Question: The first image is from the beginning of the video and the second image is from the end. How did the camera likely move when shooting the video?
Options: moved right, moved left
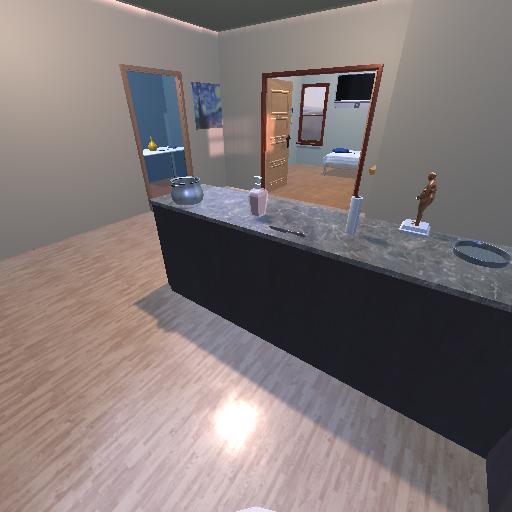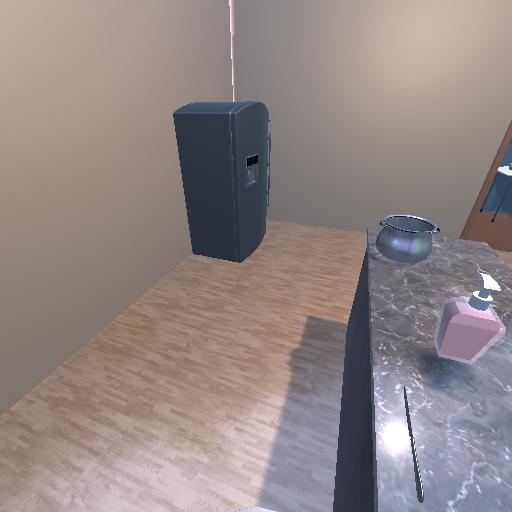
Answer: moved right